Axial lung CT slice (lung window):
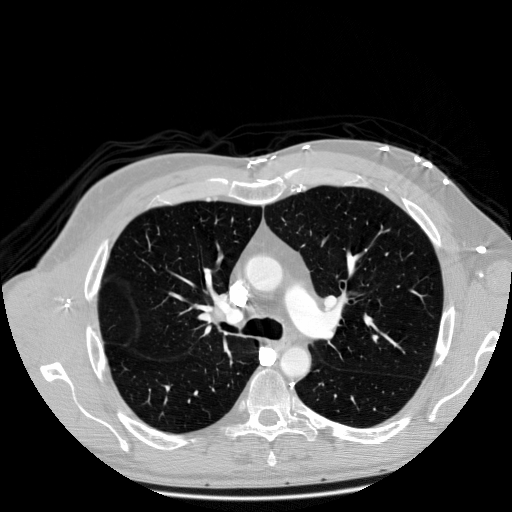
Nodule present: no